Field crop: maize
Growth stage: 1
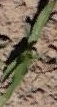
Species: maize